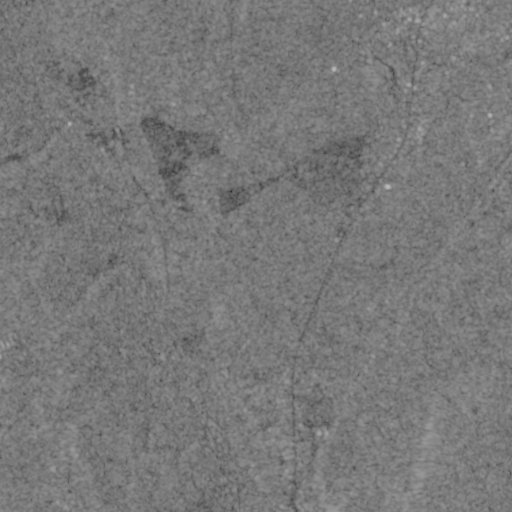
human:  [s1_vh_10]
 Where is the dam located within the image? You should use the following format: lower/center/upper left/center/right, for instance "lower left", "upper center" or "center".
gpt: The dam is located in the upper left of the image.
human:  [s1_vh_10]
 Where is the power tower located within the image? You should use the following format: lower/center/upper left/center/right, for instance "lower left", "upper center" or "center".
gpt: The power tower is located in the upper left of the image.
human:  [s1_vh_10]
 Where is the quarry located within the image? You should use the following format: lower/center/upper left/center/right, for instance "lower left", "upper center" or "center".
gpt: There is no quarry in the image.

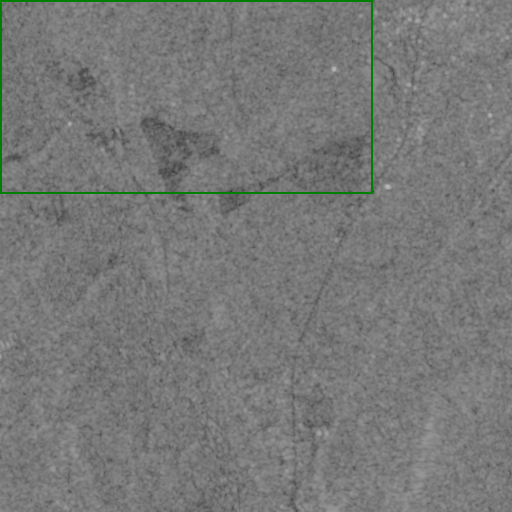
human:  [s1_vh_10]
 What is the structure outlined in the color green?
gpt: The structure outlined in green is a crop field.
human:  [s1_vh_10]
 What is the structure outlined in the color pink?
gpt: There is no pink outline.